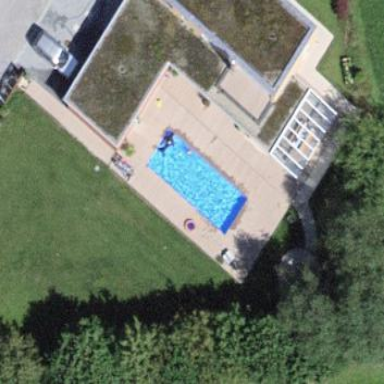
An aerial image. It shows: Swimming pool located in leisure land.